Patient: sex M, age 47
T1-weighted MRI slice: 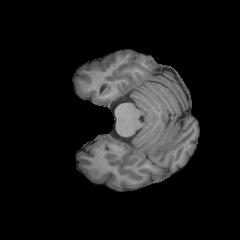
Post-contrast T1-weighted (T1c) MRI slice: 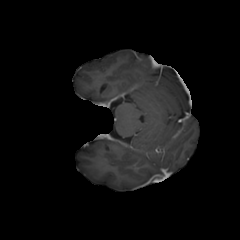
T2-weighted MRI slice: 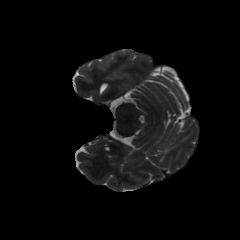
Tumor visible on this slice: no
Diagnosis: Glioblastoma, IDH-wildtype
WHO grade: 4